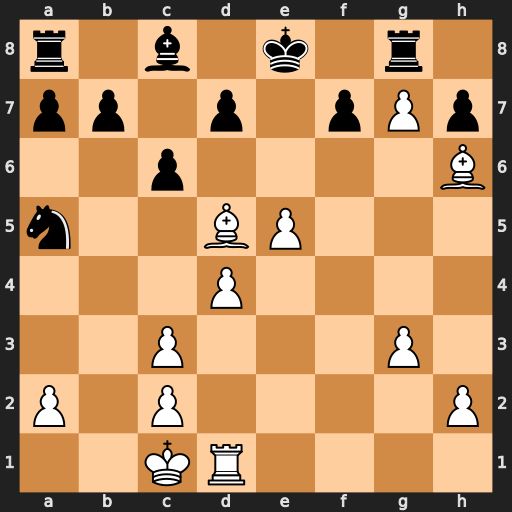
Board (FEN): r1b1k1r1/pp1p1pPp/2p4B/n2BP3/3P4/2P3P1/P1P4P/2KR4
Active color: w
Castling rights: q
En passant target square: -
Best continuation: Be4 Rxg7 Bxg7